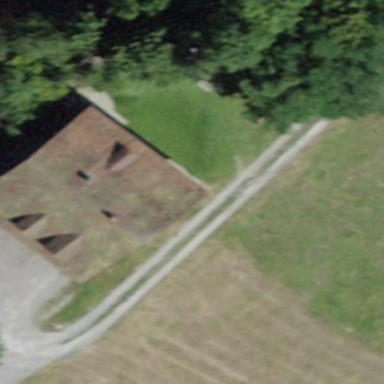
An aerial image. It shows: Detached building.